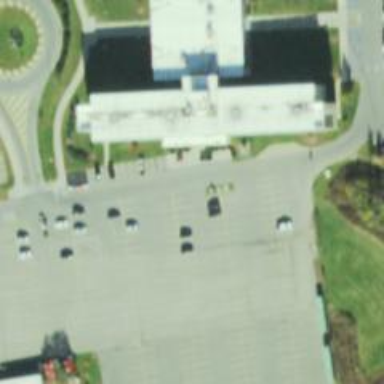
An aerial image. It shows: Paved parking area.